I will show an image sequence of human cooking. I have annotated the images with numbered circles. Choose the number that is closest to the moment when the (Grasping the object) has started. You are a five-time world champion in this game. Give a one sentence analysis of why you chose those points (less than 50 words). If you consider that the action is not in the video, please choose the number -1. Provide your answer at the end in a json file of this format: {"points": []}
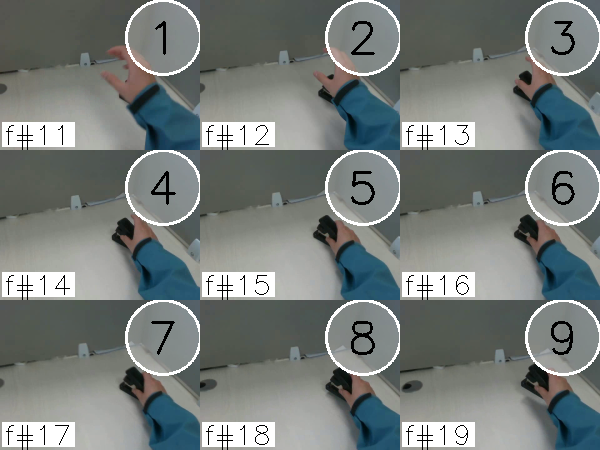
Frame 5 shows the clearest moment of hand-object contact.
{"points": [5]}